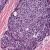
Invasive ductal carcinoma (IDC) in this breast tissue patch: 0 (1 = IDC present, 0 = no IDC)